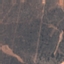
Land use / land cover: HerbaceousVegetation